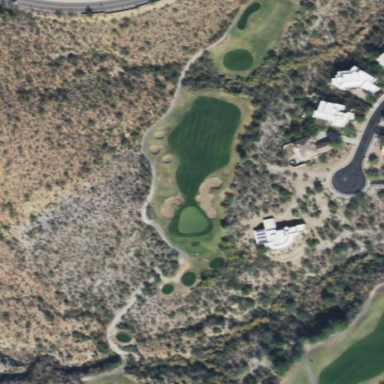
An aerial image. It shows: Rough area on grassy golf course.